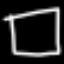
Label: square